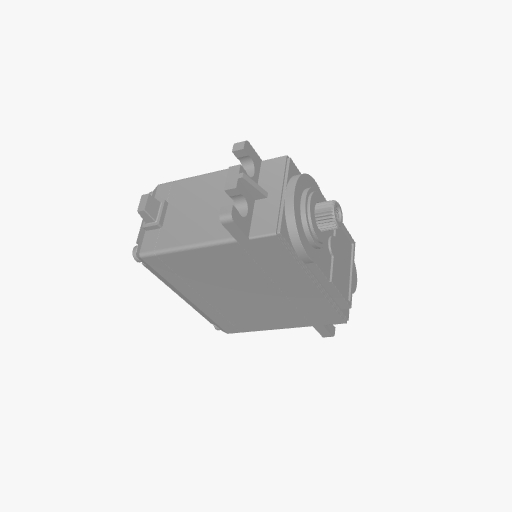
Part: Servo